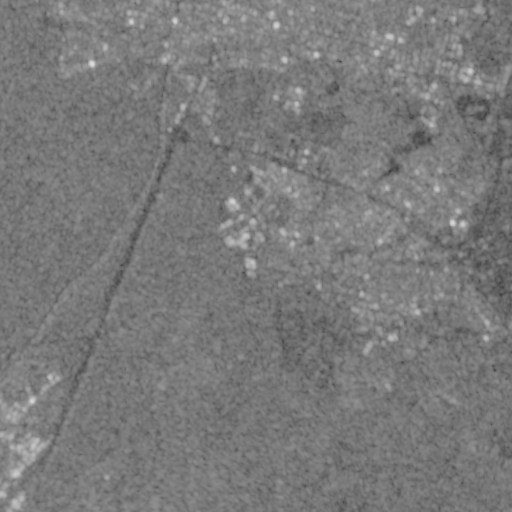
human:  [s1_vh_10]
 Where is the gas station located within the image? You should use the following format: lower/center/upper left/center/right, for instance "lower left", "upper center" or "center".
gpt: The gas station is located in the upper left of the image.
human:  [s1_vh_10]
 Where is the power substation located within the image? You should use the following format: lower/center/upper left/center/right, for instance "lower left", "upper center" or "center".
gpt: The power substation is located in the center right of the image.
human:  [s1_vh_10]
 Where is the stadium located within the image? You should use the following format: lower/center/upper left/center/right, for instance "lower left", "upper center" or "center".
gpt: The stadium is located in the upper center of the image.
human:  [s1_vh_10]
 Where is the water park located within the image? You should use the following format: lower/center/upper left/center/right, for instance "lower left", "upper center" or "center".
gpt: The water park is located in the center right of the image.
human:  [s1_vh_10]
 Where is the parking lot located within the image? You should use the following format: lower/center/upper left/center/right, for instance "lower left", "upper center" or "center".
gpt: There is no parking lot in the image.

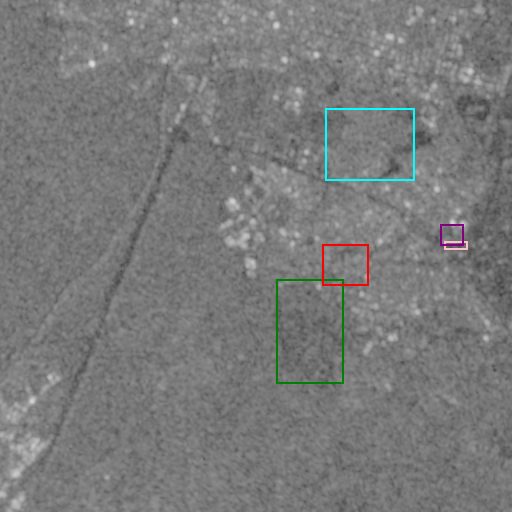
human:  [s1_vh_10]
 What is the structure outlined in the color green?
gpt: The structure outlined in green is a crop field.
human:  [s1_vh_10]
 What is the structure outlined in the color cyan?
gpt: The structure outlined in cyan is a park.
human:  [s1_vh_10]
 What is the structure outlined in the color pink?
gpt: The structure outlined in pink is a parking lot.
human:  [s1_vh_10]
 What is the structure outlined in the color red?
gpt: The structure outlined in red is a power substation.
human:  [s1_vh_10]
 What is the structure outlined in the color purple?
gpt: The structure outlined in purple is a water park.
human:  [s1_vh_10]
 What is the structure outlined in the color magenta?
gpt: There is no magenta outline.